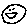
Label: smiley face